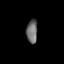
Tissue: prostate
Cell type: T cells
Senescence score: 0.7689
Nuclear area (px): 255
Mean DAPI intensity: 107.216